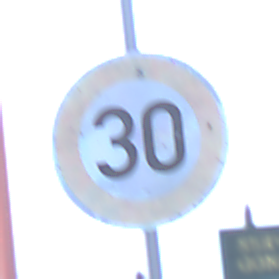
Verkehrszeichen: Geschwindigkeit30
Umgebung: Outdoor, Urban
Tageszeit: Dawn
Wetter: Clear
Licht: Natural
Jahreszeit: NotSpecified
Kontrast: LowContrast